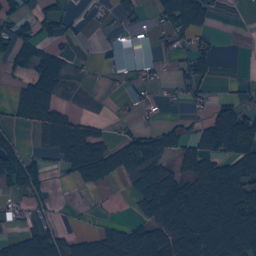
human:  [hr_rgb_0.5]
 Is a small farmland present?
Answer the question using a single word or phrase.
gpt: no

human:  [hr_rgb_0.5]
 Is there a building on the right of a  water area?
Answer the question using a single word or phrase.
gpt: yes

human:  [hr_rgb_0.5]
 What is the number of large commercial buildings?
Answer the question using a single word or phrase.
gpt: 0

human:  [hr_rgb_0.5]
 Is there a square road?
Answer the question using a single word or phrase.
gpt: no

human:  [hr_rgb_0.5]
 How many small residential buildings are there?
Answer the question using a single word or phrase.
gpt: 163

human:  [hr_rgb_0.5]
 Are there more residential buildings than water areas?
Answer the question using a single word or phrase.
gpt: yes

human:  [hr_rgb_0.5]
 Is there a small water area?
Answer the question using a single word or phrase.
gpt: yes

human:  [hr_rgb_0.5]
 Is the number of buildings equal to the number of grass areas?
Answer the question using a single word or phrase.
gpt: no

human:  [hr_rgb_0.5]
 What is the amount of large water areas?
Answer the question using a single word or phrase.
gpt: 3

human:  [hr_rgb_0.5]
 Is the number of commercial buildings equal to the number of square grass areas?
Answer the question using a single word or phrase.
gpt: no

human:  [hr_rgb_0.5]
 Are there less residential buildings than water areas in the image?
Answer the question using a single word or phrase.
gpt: no

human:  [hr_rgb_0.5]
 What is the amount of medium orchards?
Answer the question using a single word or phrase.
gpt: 1

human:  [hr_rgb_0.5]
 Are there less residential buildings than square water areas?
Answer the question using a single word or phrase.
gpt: no

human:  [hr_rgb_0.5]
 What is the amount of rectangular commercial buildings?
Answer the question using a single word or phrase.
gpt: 2

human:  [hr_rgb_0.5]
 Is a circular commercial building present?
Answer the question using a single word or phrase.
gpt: no

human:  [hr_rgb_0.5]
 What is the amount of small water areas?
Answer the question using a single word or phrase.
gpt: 14

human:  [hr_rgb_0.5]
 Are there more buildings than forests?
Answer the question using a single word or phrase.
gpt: yes

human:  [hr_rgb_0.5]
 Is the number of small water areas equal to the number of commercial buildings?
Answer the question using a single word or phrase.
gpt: no

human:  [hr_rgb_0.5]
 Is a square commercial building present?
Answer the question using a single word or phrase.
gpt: no

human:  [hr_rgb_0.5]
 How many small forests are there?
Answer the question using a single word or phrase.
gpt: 26

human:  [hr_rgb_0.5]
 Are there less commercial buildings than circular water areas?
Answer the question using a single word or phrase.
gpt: no

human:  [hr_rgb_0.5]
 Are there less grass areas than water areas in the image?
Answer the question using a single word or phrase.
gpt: no

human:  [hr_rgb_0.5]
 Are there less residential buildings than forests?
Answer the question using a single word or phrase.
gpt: no

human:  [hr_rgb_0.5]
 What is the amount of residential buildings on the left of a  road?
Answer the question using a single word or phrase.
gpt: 164

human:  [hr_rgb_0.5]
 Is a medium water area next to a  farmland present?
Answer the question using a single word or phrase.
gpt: yes

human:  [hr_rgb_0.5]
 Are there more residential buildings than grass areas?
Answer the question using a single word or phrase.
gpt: yes

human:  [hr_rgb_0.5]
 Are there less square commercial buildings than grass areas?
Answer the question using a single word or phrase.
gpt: yes

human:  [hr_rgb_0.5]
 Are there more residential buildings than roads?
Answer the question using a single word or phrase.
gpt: no

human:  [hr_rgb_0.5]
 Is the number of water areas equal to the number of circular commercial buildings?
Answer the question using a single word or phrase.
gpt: no

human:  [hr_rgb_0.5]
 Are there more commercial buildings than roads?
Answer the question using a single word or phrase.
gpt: no

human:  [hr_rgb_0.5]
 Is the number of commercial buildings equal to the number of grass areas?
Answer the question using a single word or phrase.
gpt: no

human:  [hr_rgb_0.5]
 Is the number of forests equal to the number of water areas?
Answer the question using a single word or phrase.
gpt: no

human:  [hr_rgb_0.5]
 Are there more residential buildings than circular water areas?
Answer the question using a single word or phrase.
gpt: yes

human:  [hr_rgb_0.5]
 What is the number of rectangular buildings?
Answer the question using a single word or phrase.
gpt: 118

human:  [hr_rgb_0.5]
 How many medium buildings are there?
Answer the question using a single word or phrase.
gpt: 3

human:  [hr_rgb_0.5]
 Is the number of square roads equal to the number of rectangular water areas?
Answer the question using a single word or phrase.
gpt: no